Question: Text rendering on the navbar, at least on Yosemite's Safari and Firefox, is very bad. Text doesn't show the curve it has but is like thicker and more imperfect.
If I zoom in the webpage, it improves, also if I force focus at any element.
I wouldn't care much about this if it were always regular, but the problem is with the focus. The page doesn't seem to be well designed, and I don't like that impression at all. I'm using Bootstrap framework with Ubuntu typography. This happens at a 'font-weight:500'.
Example <URL>. Just click the search bar.
This is the difference between what I want and what is rendered:

The image shows blurred due to upload resolution but I think there is a big difference.
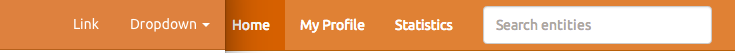
Answer: I just changed the font-weight to 300. Maybe safari tried to render to higher font weight but when I clicked on it the font-weight property was overridden. Within setting it to 300 it worked just fine.